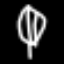
Label: leaf